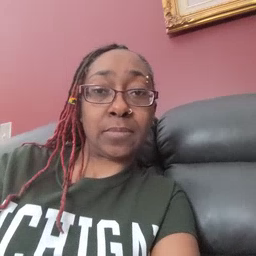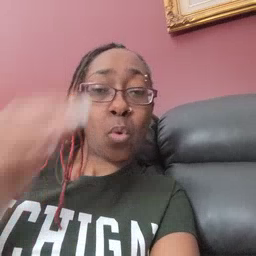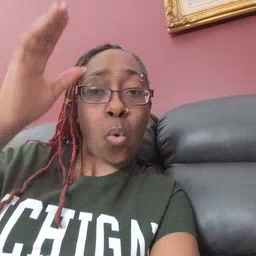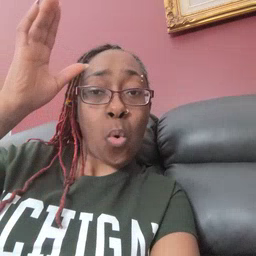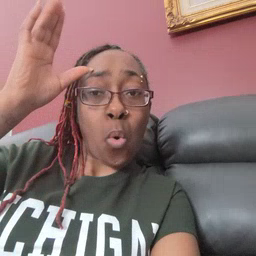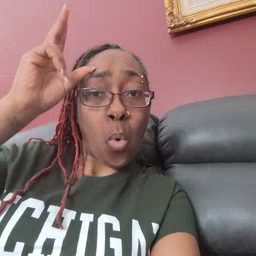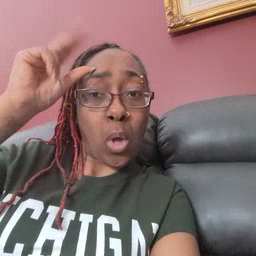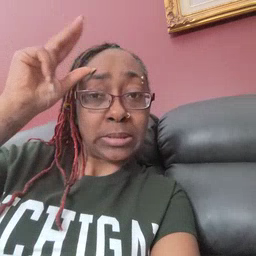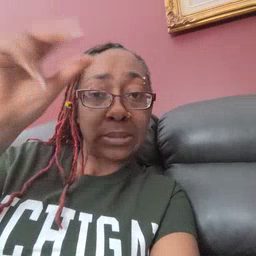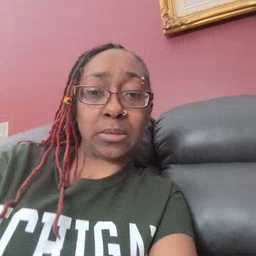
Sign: horse